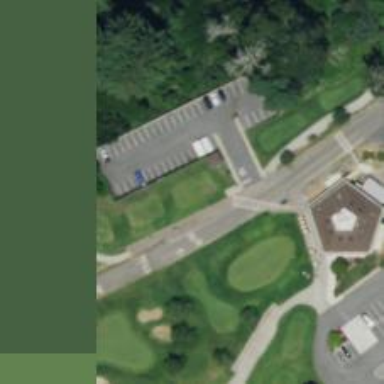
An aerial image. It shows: Golf tee.